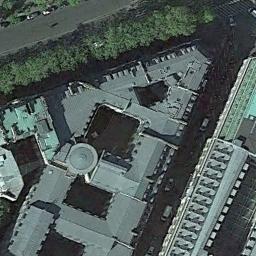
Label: commercial_area